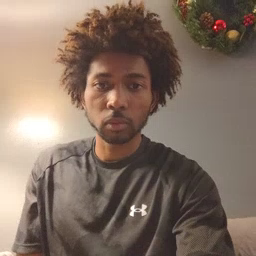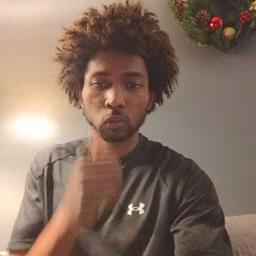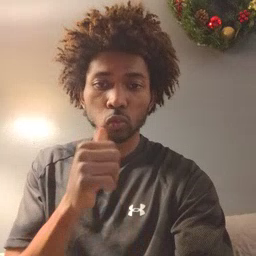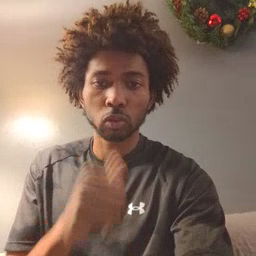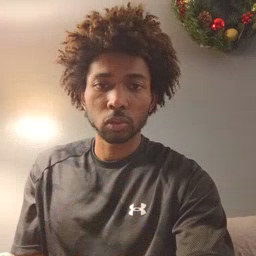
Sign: girl